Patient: sex M, age 61
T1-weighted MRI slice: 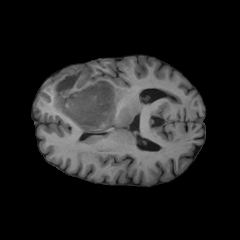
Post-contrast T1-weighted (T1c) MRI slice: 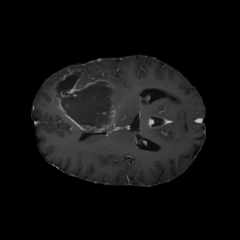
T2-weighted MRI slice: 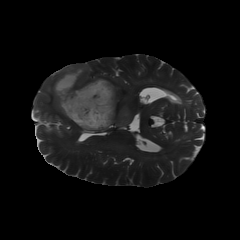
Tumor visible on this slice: yes
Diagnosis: Glioblastoma, IDH-wildtype
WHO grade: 4